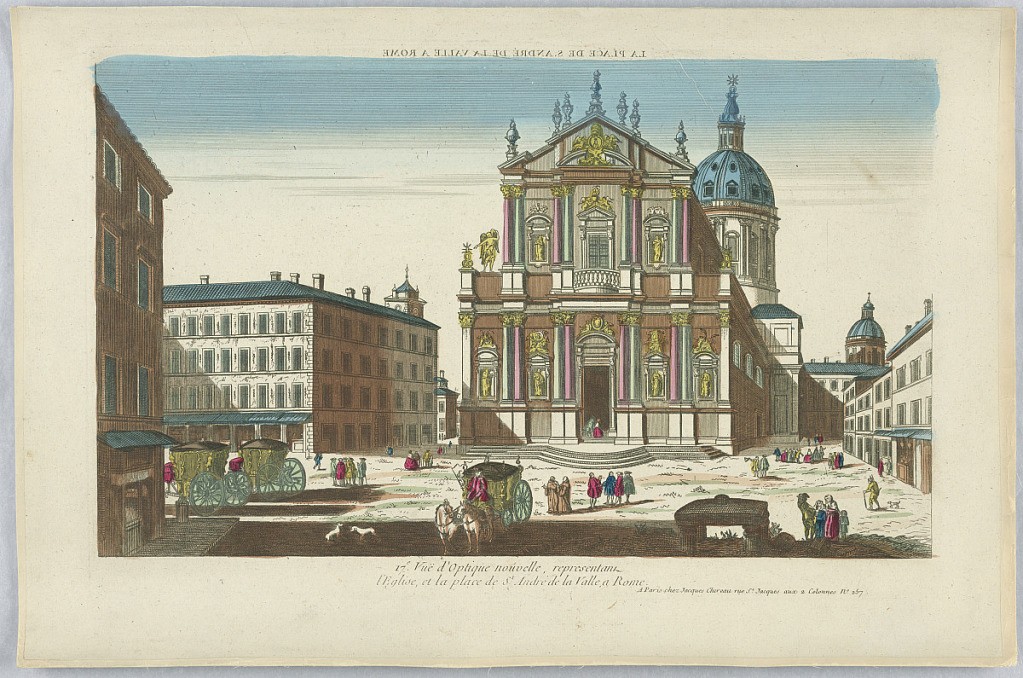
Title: Peep-Show Print
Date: mid-18th century
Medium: Engraving and brush and wash on paper
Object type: Print
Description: Peep-show print